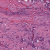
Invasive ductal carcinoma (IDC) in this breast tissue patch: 1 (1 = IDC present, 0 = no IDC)